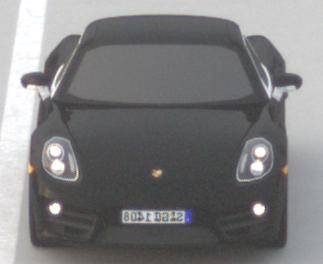
Make: Porsche
Model: Cayman
Detailed model: Cayman (981C)
Model produced from: 2013/03
Model produced until: 2014/04
Doors: 2
Color: black
Road condition: dry road
Daytime: sunrise or sunset
Contrast: low contrast